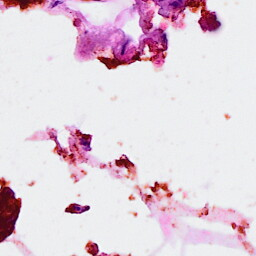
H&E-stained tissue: Breast